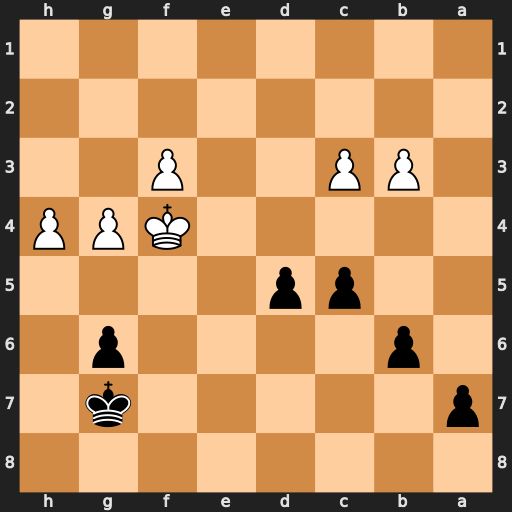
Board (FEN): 8/p5k1/1p4p1/2pp4/5KPP/1PP2P2/8/8
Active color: b
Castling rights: -
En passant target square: -
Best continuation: a5 Ke5 c4 bxc4 a4